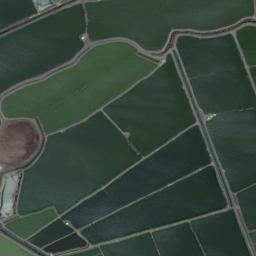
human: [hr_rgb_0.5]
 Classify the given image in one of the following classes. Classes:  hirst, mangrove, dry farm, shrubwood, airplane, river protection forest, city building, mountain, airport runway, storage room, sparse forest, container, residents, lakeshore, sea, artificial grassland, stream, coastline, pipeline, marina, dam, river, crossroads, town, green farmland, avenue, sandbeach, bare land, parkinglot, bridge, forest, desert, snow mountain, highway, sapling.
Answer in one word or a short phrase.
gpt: green farmland